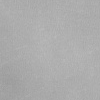
Atmospheric dust classification: dusty